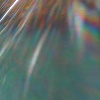
Label: sunburn